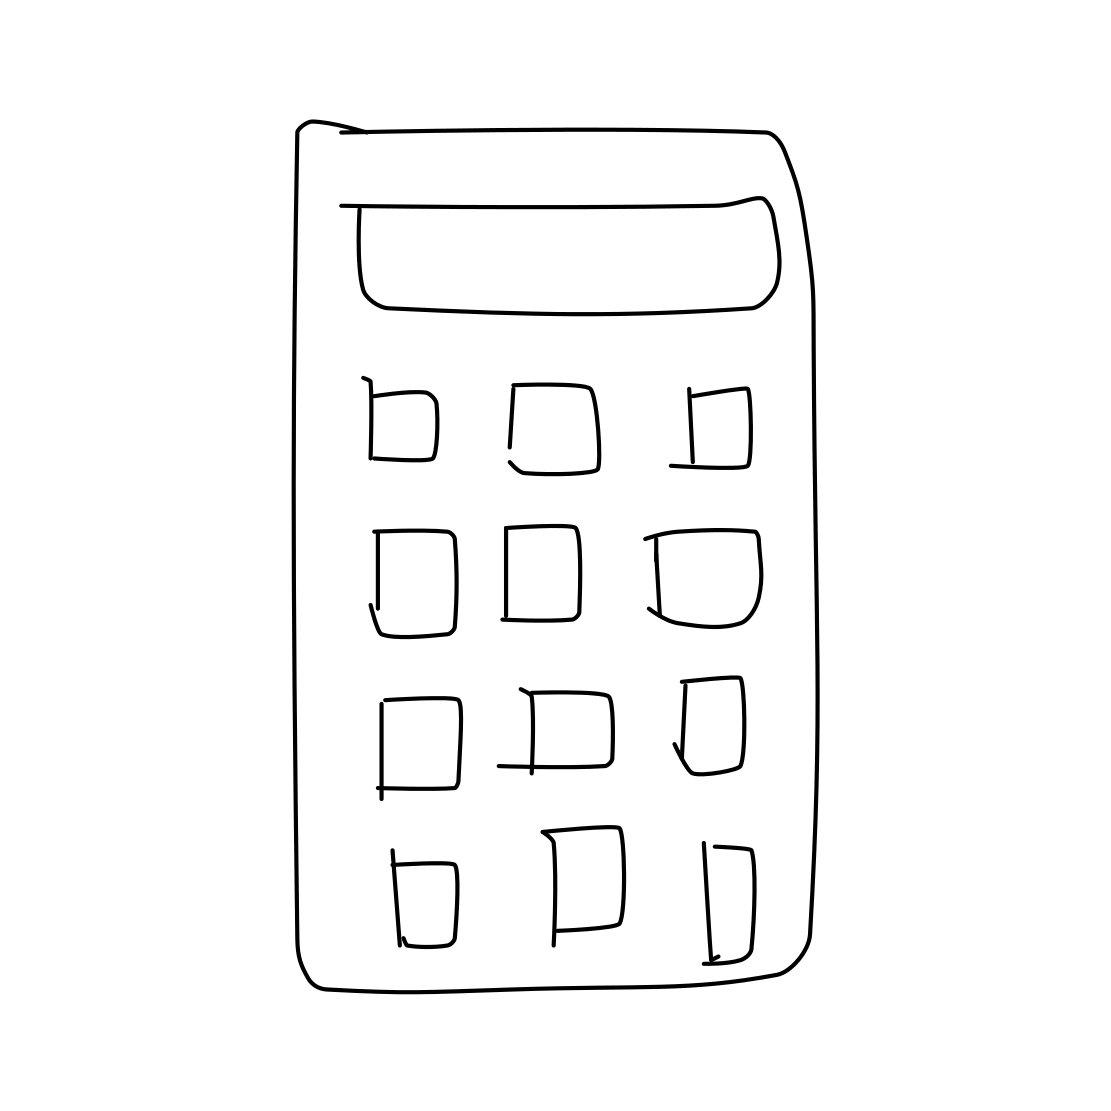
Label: calculator